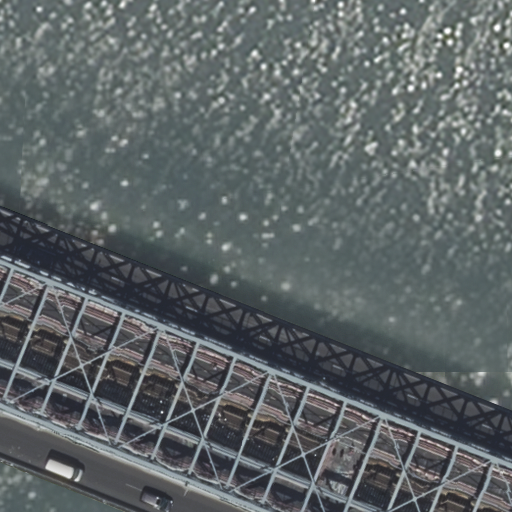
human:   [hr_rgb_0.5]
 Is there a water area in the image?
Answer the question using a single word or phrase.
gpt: yes

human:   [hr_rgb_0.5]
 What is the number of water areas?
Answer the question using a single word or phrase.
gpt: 1

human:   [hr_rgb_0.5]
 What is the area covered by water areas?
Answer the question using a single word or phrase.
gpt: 10607m2

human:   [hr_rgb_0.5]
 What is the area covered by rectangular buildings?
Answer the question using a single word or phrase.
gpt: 0m2

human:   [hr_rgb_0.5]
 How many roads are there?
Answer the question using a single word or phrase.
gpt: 7

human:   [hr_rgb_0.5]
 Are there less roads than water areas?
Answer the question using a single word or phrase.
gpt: no

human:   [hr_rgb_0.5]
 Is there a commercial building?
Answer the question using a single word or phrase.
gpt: no

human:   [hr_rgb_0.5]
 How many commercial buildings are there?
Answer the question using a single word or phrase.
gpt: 0

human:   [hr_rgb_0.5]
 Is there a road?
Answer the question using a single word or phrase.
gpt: yes

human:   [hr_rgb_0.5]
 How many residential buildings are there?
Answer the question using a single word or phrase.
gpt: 0

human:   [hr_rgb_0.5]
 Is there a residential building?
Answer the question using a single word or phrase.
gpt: no

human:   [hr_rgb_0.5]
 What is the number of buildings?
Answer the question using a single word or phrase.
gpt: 0

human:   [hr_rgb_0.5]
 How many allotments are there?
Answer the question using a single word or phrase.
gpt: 0

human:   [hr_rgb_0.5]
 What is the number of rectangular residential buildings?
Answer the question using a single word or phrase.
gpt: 0

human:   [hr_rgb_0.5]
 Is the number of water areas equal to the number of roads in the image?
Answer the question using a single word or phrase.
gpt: no

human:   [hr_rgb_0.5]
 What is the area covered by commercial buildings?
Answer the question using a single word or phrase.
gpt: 0m2

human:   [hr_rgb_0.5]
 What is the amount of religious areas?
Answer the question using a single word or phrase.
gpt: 0

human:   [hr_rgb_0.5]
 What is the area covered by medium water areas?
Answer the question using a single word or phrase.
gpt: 0m2

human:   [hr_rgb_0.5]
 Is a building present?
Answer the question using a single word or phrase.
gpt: no

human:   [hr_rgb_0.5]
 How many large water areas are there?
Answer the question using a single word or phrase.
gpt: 1

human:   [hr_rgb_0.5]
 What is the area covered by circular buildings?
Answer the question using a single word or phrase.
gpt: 0m2

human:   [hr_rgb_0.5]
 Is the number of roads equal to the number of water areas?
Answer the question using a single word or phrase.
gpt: no

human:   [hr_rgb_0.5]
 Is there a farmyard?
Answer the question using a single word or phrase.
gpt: no

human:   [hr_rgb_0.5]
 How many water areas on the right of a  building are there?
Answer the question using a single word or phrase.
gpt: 0

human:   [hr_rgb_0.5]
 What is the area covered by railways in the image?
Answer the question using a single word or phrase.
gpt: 0m2

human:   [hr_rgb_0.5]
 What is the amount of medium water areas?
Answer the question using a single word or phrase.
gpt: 0

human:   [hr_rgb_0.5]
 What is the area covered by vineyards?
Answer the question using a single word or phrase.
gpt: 0m2

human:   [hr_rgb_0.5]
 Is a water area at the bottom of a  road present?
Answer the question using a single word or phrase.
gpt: no

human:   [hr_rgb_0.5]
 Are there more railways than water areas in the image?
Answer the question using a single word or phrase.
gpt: no

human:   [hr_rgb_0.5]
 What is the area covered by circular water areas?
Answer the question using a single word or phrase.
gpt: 0m2

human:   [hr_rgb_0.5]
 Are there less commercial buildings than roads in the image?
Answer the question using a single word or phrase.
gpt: yes

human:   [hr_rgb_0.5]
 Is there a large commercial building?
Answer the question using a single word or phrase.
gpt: no

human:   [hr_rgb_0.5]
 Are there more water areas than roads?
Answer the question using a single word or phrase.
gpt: no

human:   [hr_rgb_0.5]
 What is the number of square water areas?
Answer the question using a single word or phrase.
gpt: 0

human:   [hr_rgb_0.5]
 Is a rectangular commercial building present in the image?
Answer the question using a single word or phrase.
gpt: no

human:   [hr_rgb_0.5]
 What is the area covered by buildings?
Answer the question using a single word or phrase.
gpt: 0m2

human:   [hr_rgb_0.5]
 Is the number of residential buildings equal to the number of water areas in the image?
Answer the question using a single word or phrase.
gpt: no

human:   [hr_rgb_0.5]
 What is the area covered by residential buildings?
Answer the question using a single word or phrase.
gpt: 0m2

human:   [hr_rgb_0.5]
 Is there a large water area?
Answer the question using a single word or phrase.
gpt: yes

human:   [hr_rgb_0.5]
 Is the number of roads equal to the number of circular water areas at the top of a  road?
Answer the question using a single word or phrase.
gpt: no

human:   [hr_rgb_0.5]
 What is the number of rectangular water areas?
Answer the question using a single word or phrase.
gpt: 1

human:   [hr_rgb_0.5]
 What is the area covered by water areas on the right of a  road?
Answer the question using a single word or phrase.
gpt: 0m2

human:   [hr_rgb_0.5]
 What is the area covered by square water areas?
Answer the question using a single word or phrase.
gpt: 0m2

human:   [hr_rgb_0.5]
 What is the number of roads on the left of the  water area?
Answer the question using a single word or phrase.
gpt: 1

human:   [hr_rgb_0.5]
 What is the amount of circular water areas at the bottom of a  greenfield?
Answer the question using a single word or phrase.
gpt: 0

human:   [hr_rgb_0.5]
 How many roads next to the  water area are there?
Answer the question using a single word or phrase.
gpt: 7

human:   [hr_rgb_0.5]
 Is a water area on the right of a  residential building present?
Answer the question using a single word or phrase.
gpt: no

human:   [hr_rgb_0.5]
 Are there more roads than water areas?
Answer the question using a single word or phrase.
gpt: yes

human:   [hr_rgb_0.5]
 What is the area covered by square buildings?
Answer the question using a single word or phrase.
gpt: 0m2

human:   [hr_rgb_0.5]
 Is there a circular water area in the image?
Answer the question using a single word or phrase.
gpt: no

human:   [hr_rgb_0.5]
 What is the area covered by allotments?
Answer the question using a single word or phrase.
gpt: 0m2

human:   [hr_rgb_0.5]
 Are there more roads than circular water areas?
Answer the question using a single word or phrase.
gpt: yes

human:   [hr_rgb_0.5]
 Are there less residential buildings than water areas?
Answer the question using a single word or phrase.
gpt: yes

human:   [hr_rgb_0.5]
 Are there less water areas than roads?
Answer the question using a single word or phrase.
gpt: yes

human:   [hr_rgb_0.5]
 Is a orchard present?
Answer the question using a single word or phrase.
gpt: no

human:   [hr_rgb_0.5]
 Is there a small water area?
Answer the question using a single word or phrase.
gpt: no

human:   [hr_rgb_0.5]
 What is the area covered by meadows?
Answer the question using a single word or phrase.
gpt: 0m2

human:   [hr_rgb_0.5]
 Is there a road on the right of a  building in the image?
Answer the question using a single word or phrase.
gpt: no

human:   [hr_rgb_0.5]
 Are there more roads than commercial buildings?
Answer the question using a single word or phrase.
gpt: yes

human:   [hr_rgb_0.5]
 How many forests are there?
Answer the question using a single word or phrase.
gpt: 0

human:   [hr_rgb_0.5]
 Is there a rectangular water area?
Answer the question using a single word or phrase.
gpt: yes

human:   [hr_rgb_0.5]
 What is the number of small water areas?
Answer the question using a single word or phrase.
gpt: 0

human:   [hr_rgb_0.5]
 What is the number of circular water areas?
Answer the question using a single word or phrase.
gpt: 0

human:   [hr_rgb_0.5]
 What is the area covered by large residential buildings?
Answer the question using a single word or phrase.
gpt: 0m2